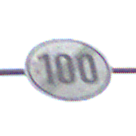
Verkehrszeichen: EndeGeschwindigkeit100
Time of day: MorningAfternoon
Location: Outdoor (Nature)
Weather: Overcast
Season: NotSpecified
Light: Natural